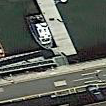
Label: Civil_yacht